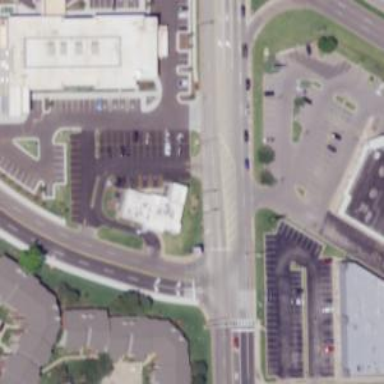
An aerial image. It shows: Retail area.